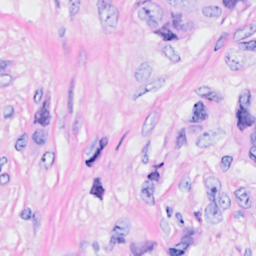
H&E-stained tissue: Breast